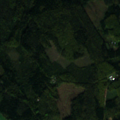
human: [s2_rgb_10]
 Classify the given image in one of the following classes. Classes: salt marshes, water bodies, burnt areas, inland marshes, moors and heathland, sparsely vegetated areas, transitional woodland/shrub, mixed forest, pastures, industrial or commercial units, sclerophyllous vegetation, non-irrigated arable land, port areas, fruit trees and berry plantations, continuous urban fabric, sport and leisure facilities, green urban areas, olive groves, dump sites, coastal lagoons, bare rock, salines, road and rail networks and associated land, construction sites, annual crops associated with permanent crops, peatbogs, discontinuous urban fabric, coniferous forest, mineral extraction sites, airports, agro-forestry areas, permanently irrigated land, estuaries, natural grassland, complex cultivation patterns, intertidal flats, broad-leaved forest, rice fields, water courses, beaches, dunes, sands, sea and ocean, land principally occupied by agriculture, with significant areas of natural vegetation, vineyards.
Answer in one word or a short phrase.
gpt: land principally occupied by agriculture, with significant areas of natural vegetation, broad-leaved forest, coniferous forest, mixed forest